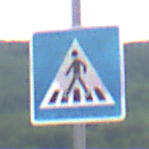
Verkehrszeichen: FussgaengerueberwegRechts
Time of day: Midday
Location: Outdoor (RoadRail)
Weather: PartlyCloudy
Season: NotSpecified
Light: Natural